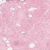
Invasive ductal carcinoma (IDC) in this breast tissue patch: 0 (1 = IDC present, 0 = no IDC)